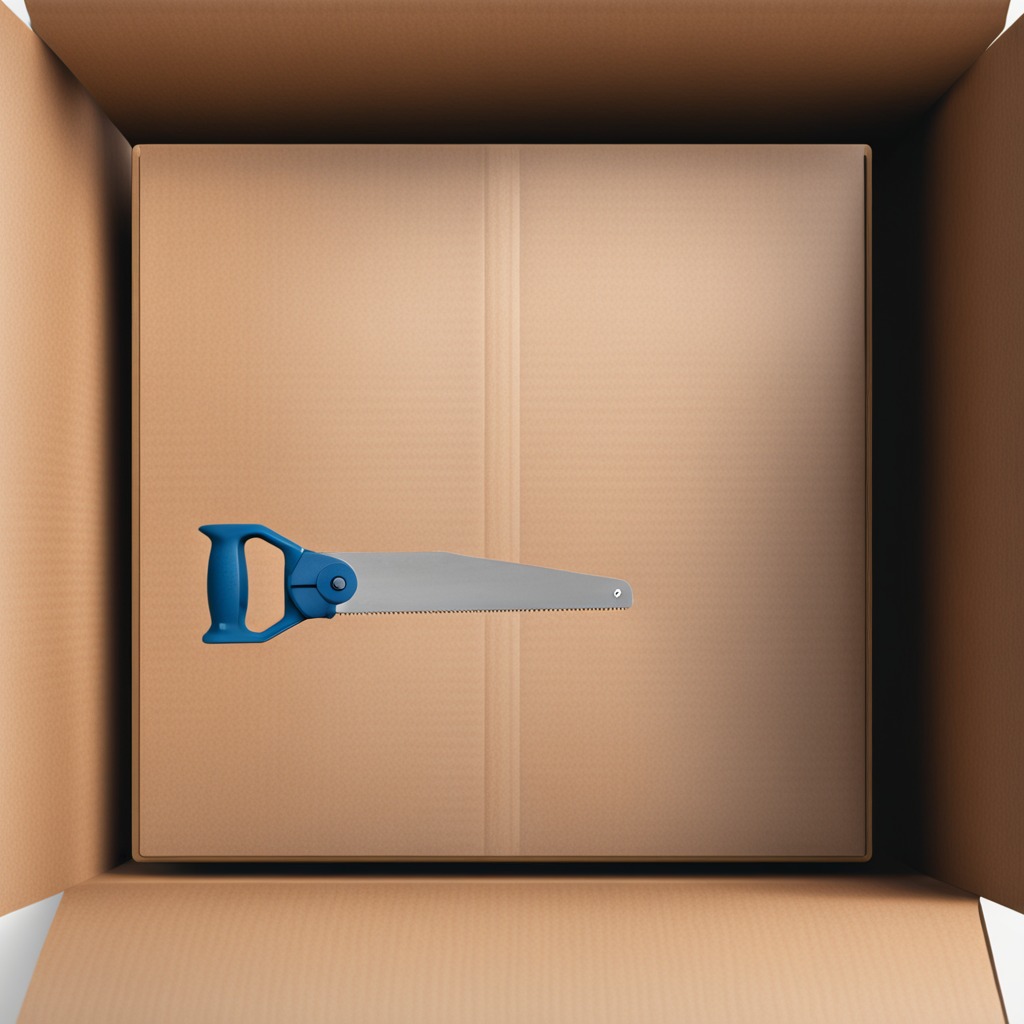
A handheld metal saw lies on a clean dry cardboard box surface in an outdoor workshop during daytime bright natural light soft shadows slightly creased but